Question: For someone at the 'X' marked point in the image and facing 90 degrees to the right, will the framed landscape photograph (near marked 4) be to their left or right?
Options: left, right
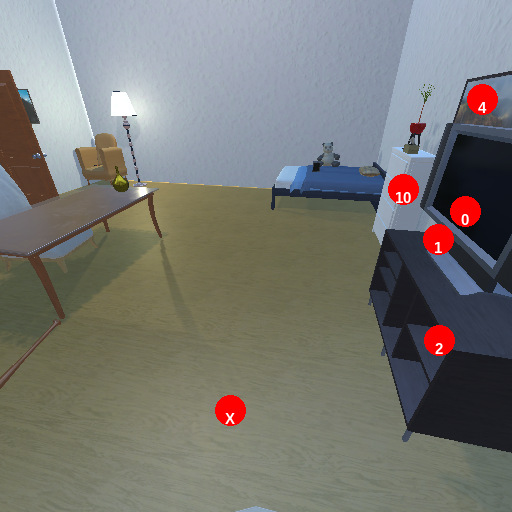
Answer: left